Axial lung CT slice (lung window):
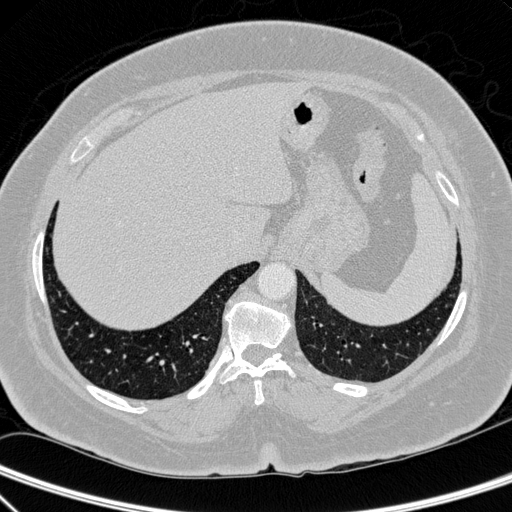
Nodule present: no